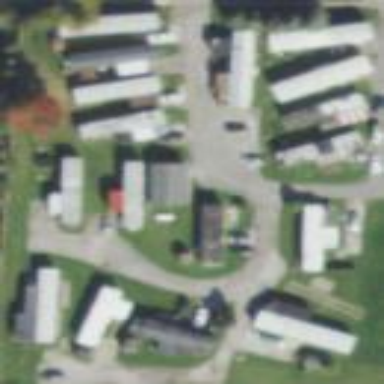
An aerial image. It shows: Residential area designated as trailer park.